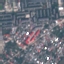
Land use / land cover: Residential